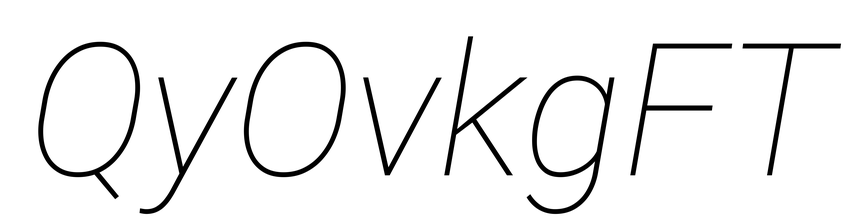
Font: Roboto-Italic_Thin_Italic